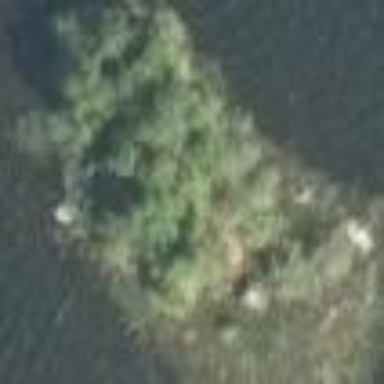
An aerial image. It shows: Island covered with woodland.